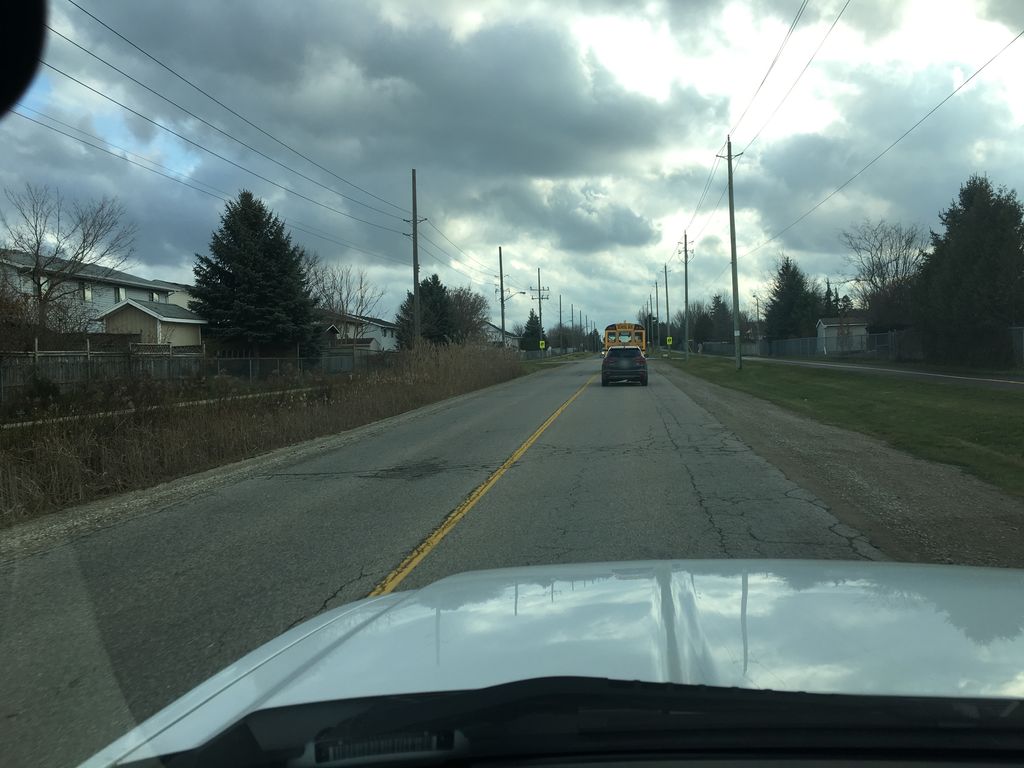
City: kitchener-waterloo